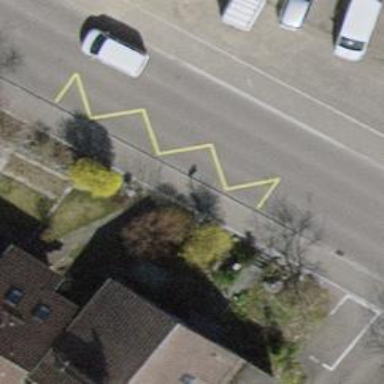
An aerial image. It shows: Platform for public transport on the road.